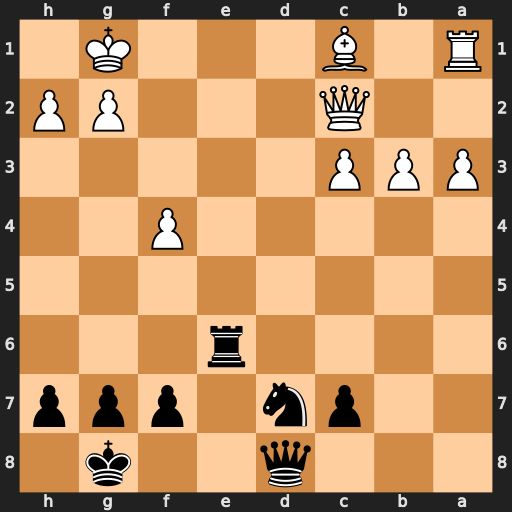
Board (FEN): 3q2k1/2pn1ppp/4r3/8/5P2/PPP5/2Q3PP/R1B3K1
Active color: b
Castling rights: -
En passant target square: -
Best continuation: Re1+ Kf2 Qh4+ g3 Qxh2+ Kxe1 Qxc2